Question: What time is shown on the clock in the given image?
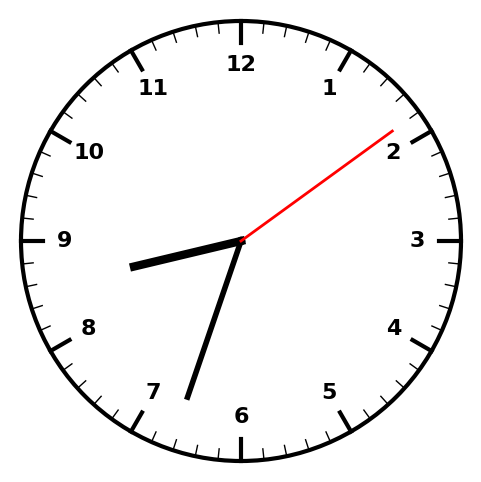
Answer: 08:33:09